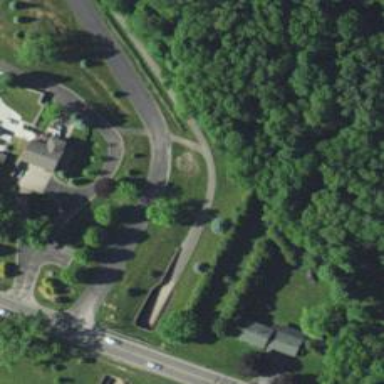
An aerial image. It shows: Asphalt service road used as golf cart path.